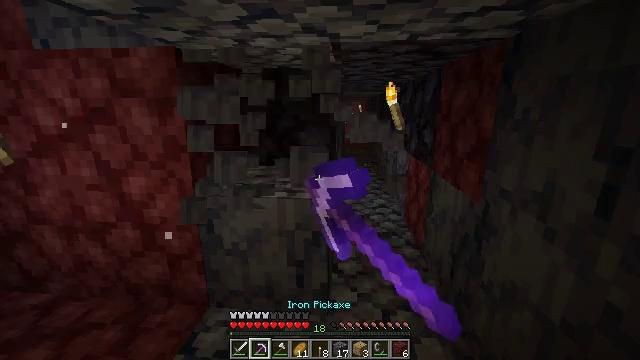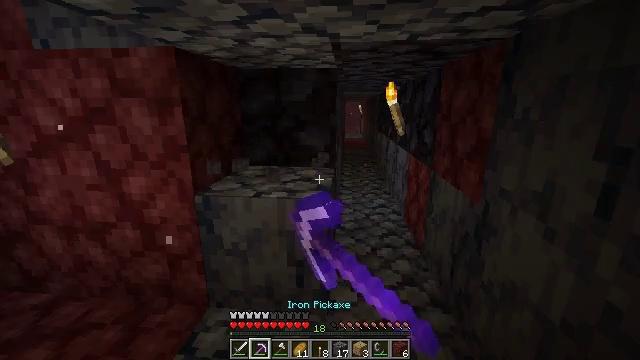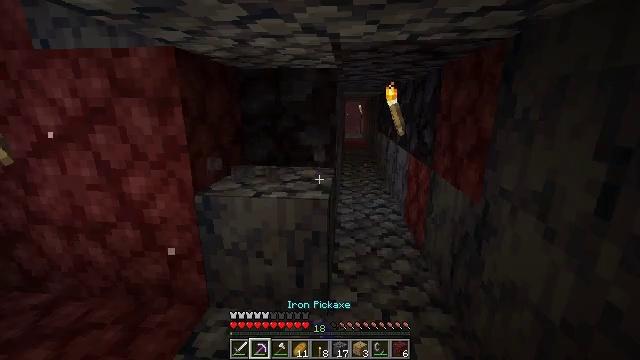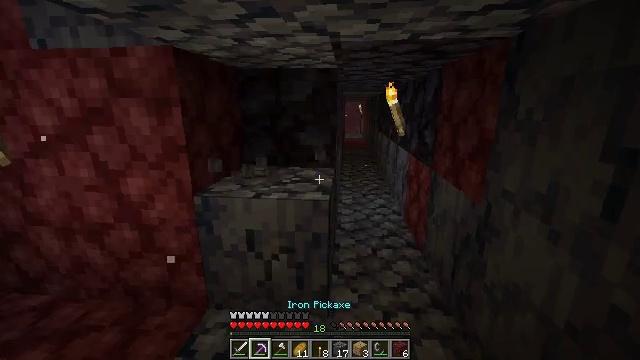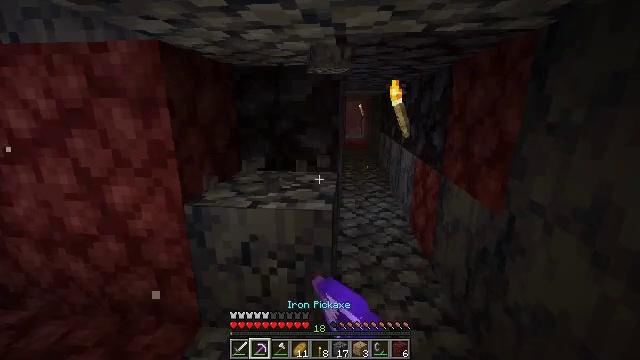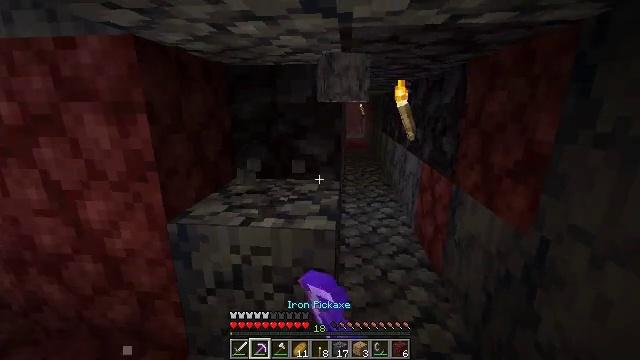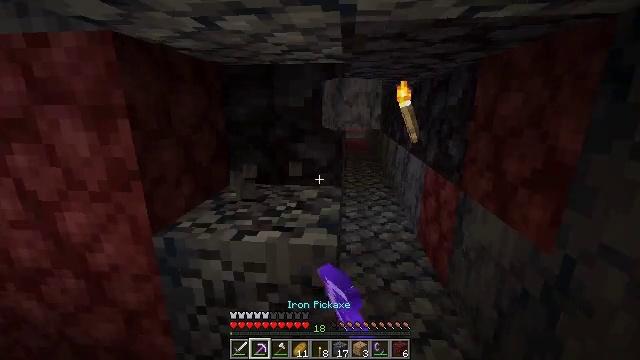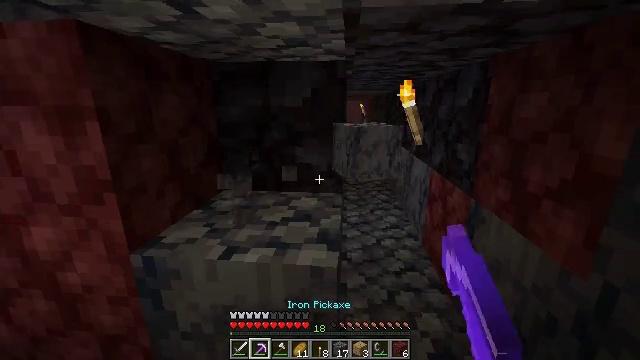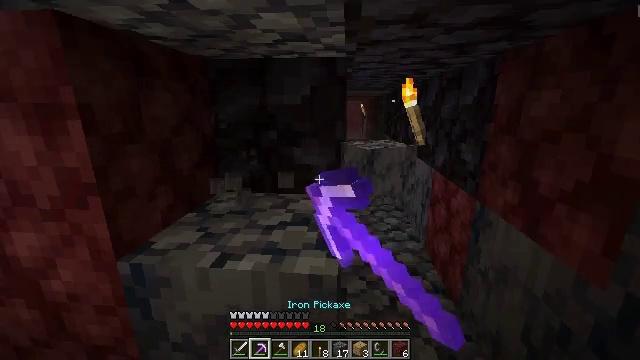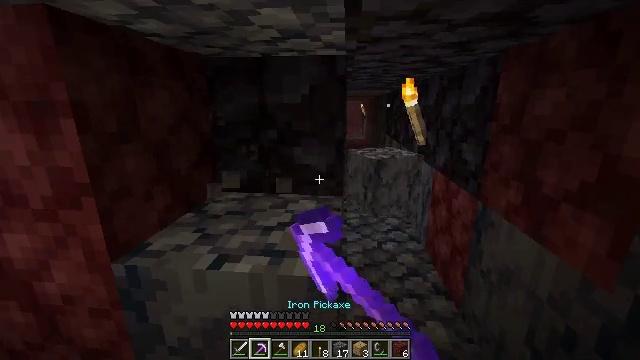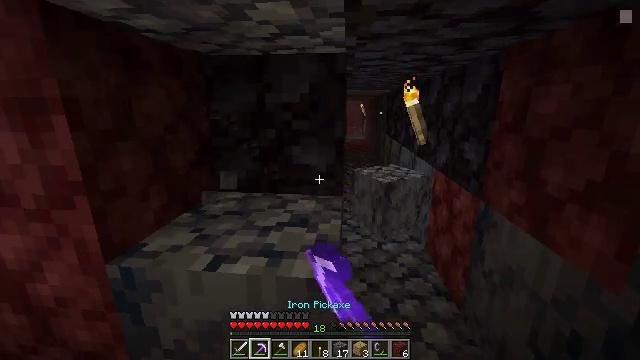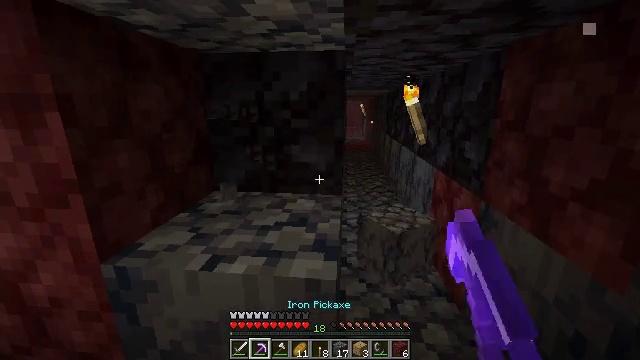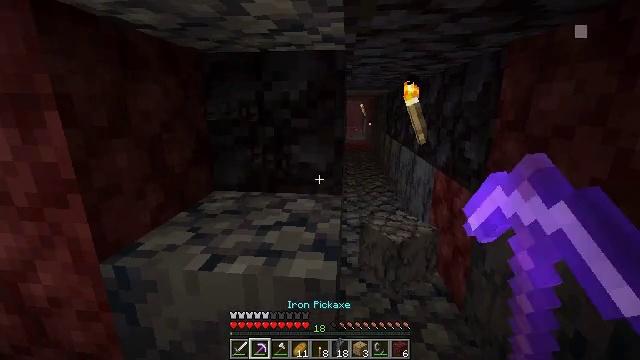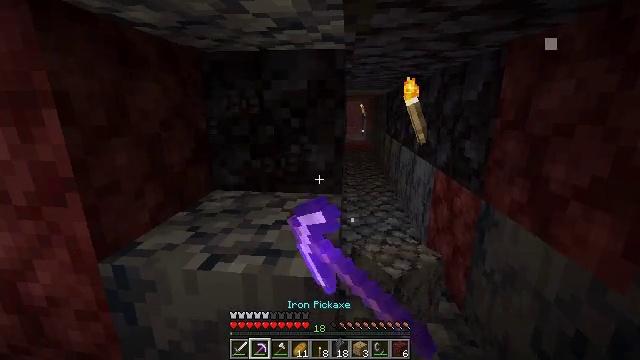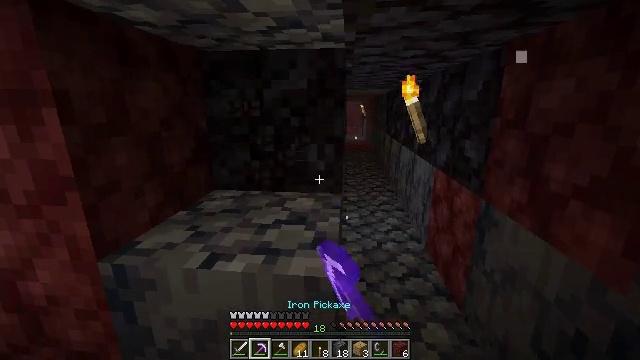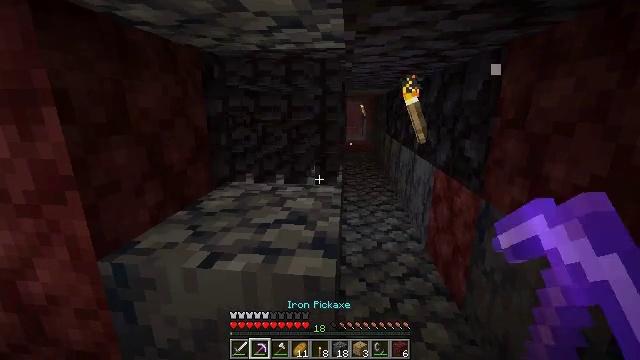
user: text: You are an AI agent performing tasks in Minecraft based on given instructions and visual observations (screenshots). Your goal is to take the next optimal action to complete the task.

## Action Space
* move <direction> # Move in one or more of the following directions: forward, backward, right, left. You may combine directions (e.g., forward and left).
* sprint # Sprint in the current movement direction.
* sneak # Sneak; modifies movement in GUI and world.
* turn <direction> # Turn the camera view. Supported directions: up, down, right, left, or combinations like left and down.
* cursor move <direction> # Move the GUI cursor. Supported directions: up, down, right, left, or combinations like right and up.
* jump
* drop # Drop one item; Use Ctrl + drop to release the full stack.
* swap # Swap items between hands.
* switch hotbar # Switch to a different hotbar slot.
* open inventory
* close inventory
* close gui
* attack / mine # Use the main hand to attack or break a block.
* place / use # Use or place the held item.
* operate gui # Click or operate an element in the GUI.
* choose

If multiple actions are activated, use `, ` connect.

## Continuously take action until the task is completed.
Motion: motion action
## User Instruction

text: Collect blackstone for building.
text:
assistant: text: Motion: attack / mine
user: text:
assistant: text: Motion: attack / mine
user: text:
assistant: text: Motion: move forward, attack / mine
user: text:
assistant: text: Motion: move forward, attack / mine
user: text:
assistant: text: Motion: move forward, attack / mine
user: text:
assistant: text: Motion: move forward, attack / mine
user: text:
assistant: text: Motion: attack / mine
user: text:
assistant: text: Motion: attack / mine
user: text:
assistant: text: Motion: attack / mine
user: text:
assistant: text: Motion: attack / mine
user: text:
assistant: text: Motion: attack / mine
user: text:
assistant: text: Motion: attack / mine
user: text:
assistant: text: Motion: attack / mine
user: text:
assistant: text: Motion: attack / mine
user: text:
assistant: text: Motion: attack / mine
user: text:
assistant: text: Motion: attack / mine
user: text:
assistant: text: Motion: attack / mine
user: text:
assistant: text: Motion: attack / mine
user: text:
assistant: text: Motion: attack / mine
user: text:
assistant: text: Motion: attack / mine